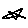
Label: star